Question: thank you for any amount of time spent trying to answer this.
I'm trying to create a DLL that open's a window from within the DLL. I'm running the created DLL with C#. The DLL is created in VSC, and the C# code compiled with VSC#.
The window is intalized with a call to 'Initalize(const char* title)' or 'Initalize(string title)' in C#. Regardless of how I try to do it, the created window is created, run's, but it's title is'nt the passed string. I've tryed using 'const wchar_t*', 'LPCSTR', 'LPCWSTR', 'System.String', '[MarshalAs(UnmanagedType.LPStr)]', '[MarshalAs(UnmanagedType.LPWStr)]'. I've tryed copying the passed string into a dynamically allocated array, allocated with new/delete and malloc/free.
I'd think it was a pointer error, but what get's me the most is that 'printf("passed string: %s", title)' in my C++ code prints the correct title into the console, but my window looks like:

My C++ code is:
'''
// GameInterface.cpp : Defines the exported functions for the DLL application.
//
#include "GameInterface.h"
#include <Windows.h>
// OpenGL was origionally implimented into here, and removed to be asked on StackOverflow.
LRESULT WINAPI DLLWindowProc(HWND hwnd, UINT msg, WPARAM wParam, LPARAM lParam);
HINSTANCE hInstance = NULL;
ATOM wclAtom = NULL;
HWND hWnd = NULL;
HDC hDC = NULL;
HGLRC hRC = NULL;
bool running = false;
#if _DEBUG
#include <stdio.h>
#endif
BOOL APIENTRY DllMain( HMODULE hModule,
DWORD ul_reason_for_call,
LPVOID lpReserved
)
{
#if _DEBUG
printf("GameInterface.dll::DllMain()
");
#endif
switch (ul_reason_for_call)
{
case DLL_PROCESS_ATTACH:
case DLL_THREAD_ATTACH:
hInstance = hModule;
break;
case DLL_THREAD_DETACH:
case DLL_PROCESS_DETACH:
Shutdown();
break;
}
return TRUE;
}
GAMEINTERFACE_API int Initalize(const char* title)
{
if (hWnd != NULL)
return 0;
#if _DEBUG
printf("GameInterface.dll::Initalize("%s")
", title);
#endif
int length = strlen(title);
char* name = new char[length+1];
strcpy(name, title);
WNDCLASSEXA wcl;
wcl.cbSize = sizeof(WNDCLASSEXA);
wcl.style = CS_OWNDC;
wcl.lpfnWndProc = DLLWindowProc;
wcl.cbClsExtra = 0;
wcl.cbWndExtra = 0;
wcl.hInstance = hInstance;
wcl.hIcon = LoadIcon(NULL, IDI_APPLICATION);
wcl.hCursor = LoadCursor(NULL, IDC_ARROW);
wcl.hbrBackground = (HBRUSH)COLOR_APPWORKSPACE;
wcl.lpszMenuName = NULL;
wcl.lpszClassName = name;
wcl.hIconSm = LoadIcon(NULL, IDI_APPLICATION);
wclAtom = RegisterClassExA(&wcl);
#if _DEBUG
printf(" Registering Class
");
#endif
if (!wclAtom)
{
#if _DEBUG
printf(" Error: Could not Register Class.
Exiting with error: %i
", GetLastError() );
#endif
return 1;
}
#if _DEBUG
printf(" Creating Window
");
#endif
hWnd = CreateWindowExA(0,
(LPCSTR)wclAtom,
(LPCSTR)name,
WS_OVERLAPPEDWINDOW,
CW_USEDEFAULT, CW_USEDEFAULT,
512, 512,
NULL, NULL,
hInstance, NULL);
if (hWnd == NULL)
{
#if _DEBUG
printf(" Error: Window could not be created.
Exiting with error: %i
", GetLastError() );
#endif
return 2;
}
#if _DEBUG
printf(" Displaying Window
");
#endif
// to reduce size removed the code to initalize an OpenGL 3.1 context
ShowWindow(hWnd, SW_SHOW);
UpdateWindow(hWnd);
running = true;
delete [] name;
#if _DEBUG
printf("Returning from GameInterface.dll::Initalize(const char*) with errors: %i
", GetLastError() );
#endif
return 0;
}
GAMEINTERFACE_API void Shutdown()
{
if (running = false)
return;
#if _DEBUG
printf("GameInterface.dll::Shutdown()
");
#endif
running = false;
wglMakeCurrent(NULL, NULL);
if (hRC != NULL) wglDeleteContext(hRC);
if (hDC != NULL) ReleaseDC(hWnd, hDC);
hRC = NULL;
hDC = NULL;
DestroyWindow(hWnd);
UnregisterClassA( (LPCSTR)wclAtom, hInstance);
wclAtom = NULL;
hWnd = NULL;
running = false;
}
GAMEINTERFACE_API int Update()
{
if ( (running == false) && (hWnd == NULL) )
return 1;
MSG msg;
if ( PeekMessage(&msg, NULL, 0, 0, PM_REMOVE) )
{
TranslateMessage(&msg);
DispatchMessage(&msg);
}
if (running == false)
return 1;
return 0;
}
GAMEINTERFACE_API void DrawFrame()
{
// Contained some OpenGL code that has now been removed.
}
LRESULT WINAPI DLLWindowProc(HWND hwnd, UINT msg, WPARAM wParam, LPARAM lParam)
{
switch (msg)
{
case WM_DESTROY:
PostQuitMessage(0);
running = false;
break;
// handle other messages.
default: // anything we dont handle.
return DefWindowProc(hwnd, msg, wParam, lParam);
}
return 0; // just in case
}
// GameInterface.h : Outlines the exported functions for the DLL application.
//
#pragma once
#ifdef GAMEINTERFACE_EXPORTS
#define GAMEINTERFACE_API __declspec(dllexport)
#else
#define GAMEINTERFACE_API __declspec(dllimport)
#endif
extern "C"
{
GAMEINTERFACE_API int Initalize(const char* title);
GAMEINTERFACE_API void Shutdown();
GAMEINTERFACE_API int Update();
GAMEINTERFACE_API void DrawFrame();
};
'''
And the C# code:
'''
// GameInterface.cs
//
using System;
using System.Runtime.InteropServices;
class GameInterface
{
const string GameInterfaceFile = "GameInterface_d.dll";
[DllImport(GameInterfaceFile)] public extern static int Initalize(string title);
[DllImport(GameInterfaceFile)] public extern static void Shutdown();
[DllImport(GameInterfaceFile)] public extern static int Update();
[DllImport(GameInterfaceFile)] public extern static void DrawFrame();
};
// Program.cs
//
using System;
using System.Collections.Generic;
using System.Linq;
using System.Text;
class Program
{
public static void Main()
{
string title = "OpenGL Window Title";
if (GameInterface.Initalize(title) != 0)
return;
while ( GameInterface.Update() == 0 )
{
// game logic.
GameInterface.DrawFrame();
}
GameInterface.Shutdown();
}
}
'''
I'm stumped, have been for a while now.
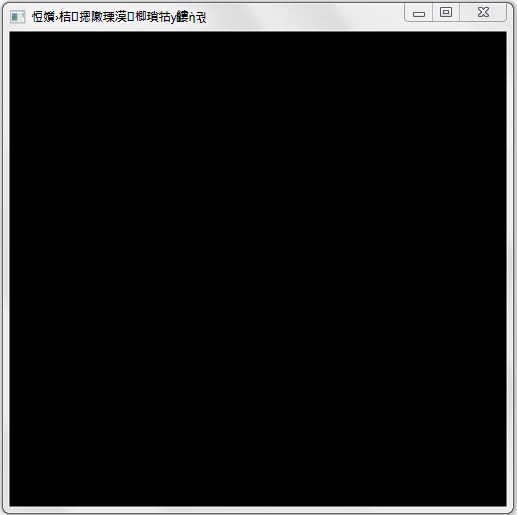
Answer: Are you defining 'UNICODE' and '_UNICODE' in your C++ build? You need to be, for the C# to talk to it like that.
In the Visual Studio properties for your C++ project, under , set to . Double-check that '/D "UNICODE"' and '/D "_UNICODE"' appear on the page.
(The opposite approach is to declare your exports as ANSI, but that's a poorer solution. You should be supporting Unicode.)